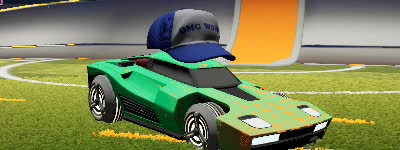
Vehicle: breakout